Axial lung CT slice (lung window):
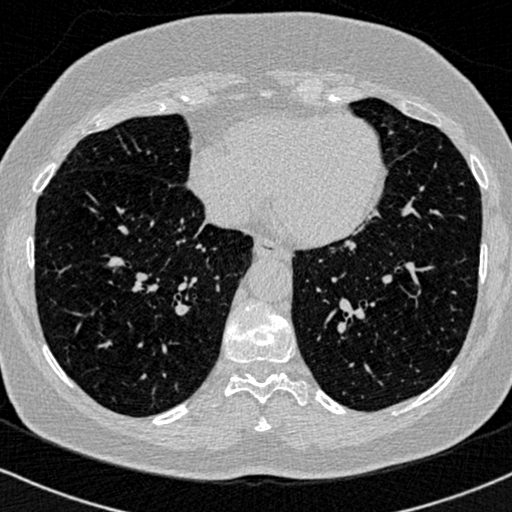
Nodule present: no